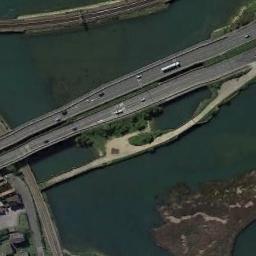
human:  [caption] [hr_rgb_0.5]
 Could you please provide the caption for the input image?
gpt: There are two bridges over the water and land .

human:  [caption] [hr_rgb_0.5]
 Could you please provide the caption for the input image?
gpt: A two-lane bridge connects the land on both sides of the turquoise river  There are several sandbanks in the middle of the river  There is a parallel strip-shaped dam next to the bridge .

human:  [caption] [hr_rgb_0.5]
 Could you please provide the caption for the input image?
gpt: Both sides of the river are dense forests .

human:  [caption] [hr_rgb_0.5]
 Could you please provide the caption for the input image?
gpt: Some bridges is built on a dark green river and the river has a channel bar .

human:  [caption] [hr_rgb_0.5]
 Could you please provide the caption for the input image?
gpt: Many trees are around the bridge .